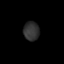
Tissue: skin
Cell type: Epithelial cells
Senescence score: 0.2796
Nuclear area (px): 293
Mean DAPI intensity: 48.676